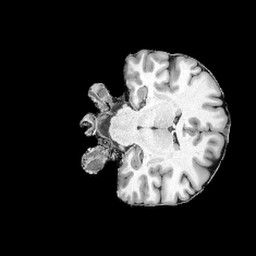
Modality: UNIT1
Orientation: coronal